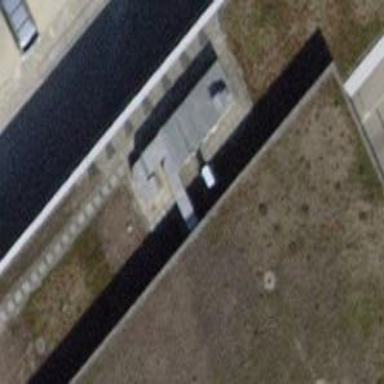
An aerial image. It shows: Transportation building.